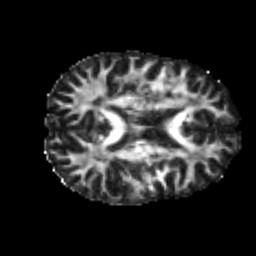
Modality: FA
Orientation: axial
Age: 20
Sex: male
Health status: healthy
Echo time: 0.074 s